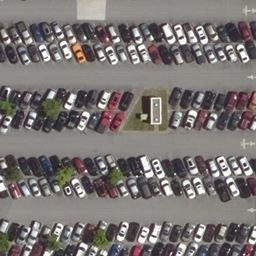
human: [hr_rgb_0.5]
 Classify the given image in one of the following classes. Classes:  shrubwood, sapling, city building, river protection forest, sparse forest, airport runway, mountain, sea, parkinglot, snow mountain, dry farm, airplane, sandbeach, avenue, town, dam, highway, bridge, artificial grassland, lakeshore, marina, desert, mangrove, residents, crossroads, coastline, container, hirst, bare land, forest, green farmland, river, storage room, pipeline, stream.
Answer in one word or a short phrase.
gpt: parkinglot